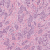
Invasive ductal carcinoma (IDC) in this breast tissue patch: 1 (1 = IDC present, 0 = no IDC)